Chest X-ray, AP view. Patient: 29 years old, sex M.
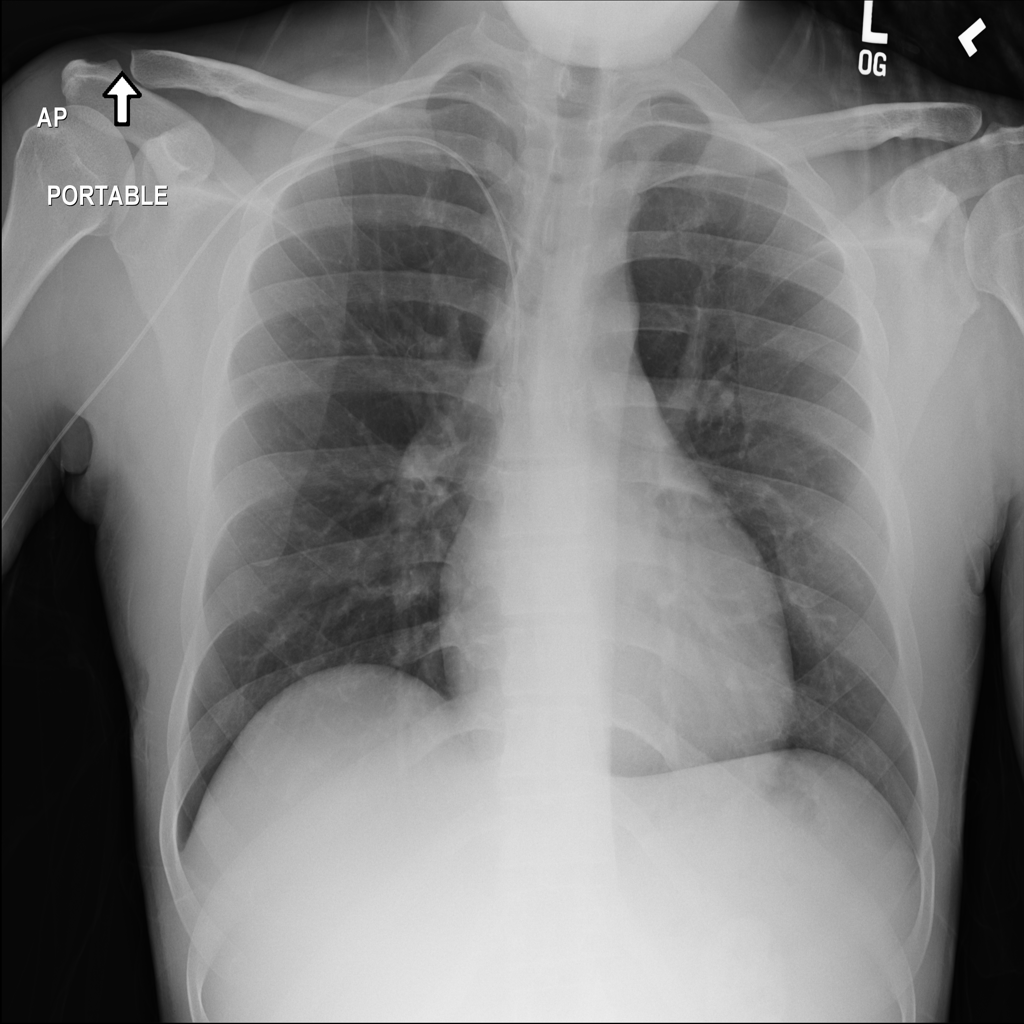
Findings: No Finding